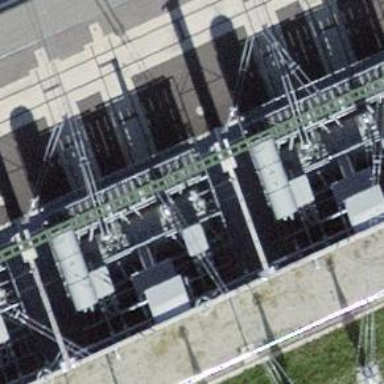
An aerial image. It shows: Outdoor transformer.